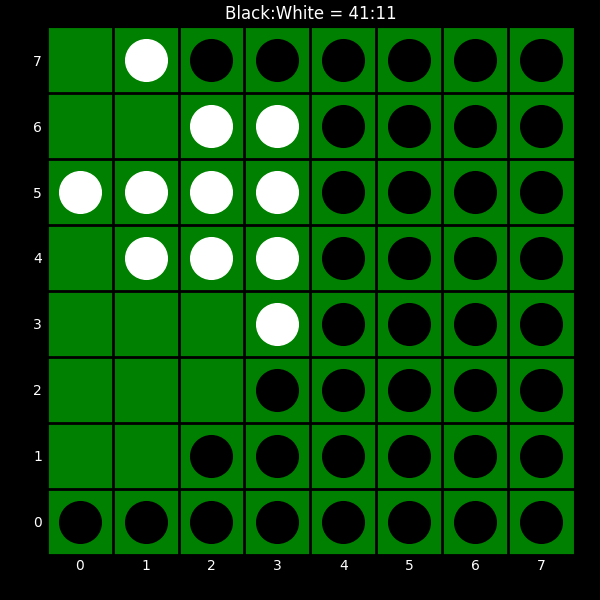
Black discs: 41
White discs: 11